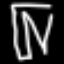
Label: pants